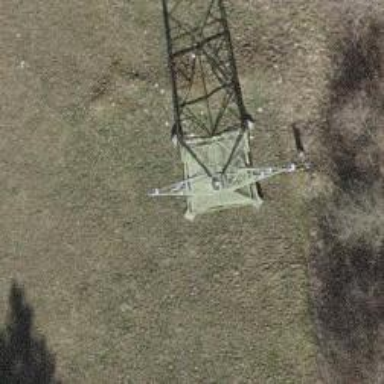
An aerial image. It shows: Power tower.